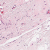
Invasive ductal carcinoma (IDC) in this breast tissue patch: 0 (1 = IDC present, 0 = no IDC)